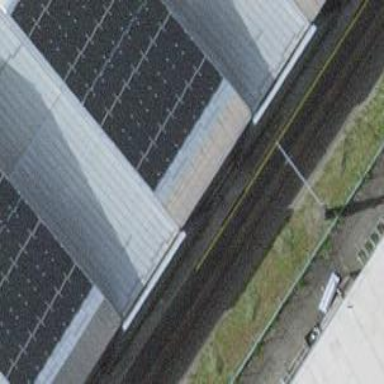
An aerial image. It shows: Solar power generator with photovoltaic panels.